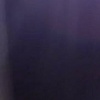
Label: space